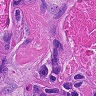
Metastatic tissue present: yes